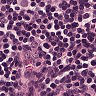
Metastatic tissue present: no